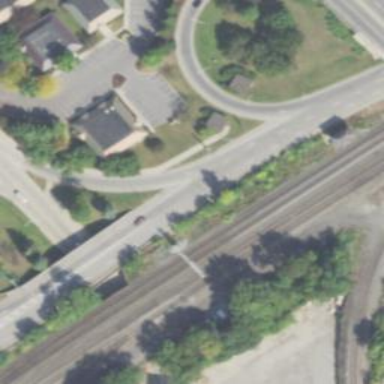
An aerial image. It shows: Railway crossover.